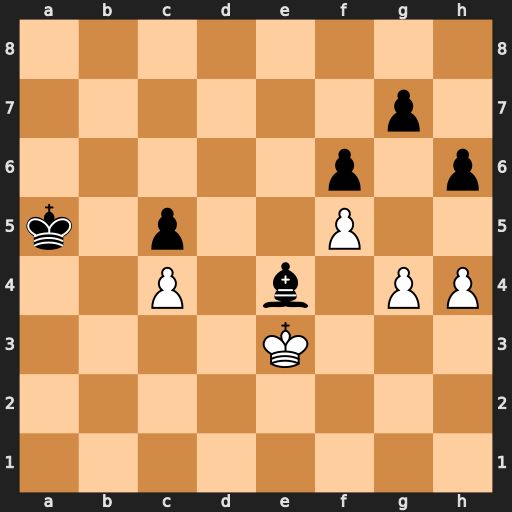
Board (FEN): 8/6p1/5p1p/k1p2P2/2P1b1PP/4K3/8/8
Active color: w
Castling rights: -
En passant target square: -
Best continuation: Kxe4 Ka4 Kd5